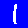
Digit: 1